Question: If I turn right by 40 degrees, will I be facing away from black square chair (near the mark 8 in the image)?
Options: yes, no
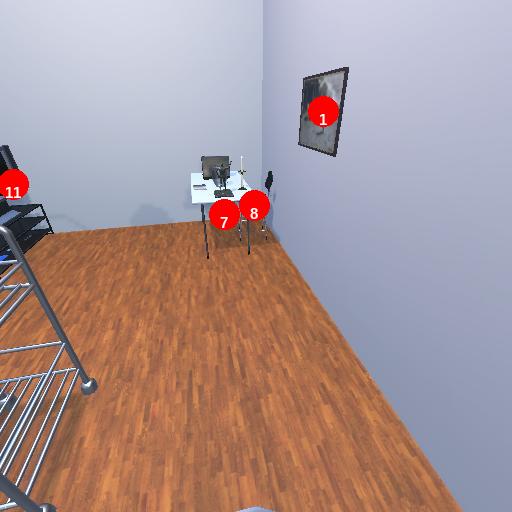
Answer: yes